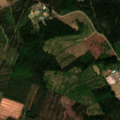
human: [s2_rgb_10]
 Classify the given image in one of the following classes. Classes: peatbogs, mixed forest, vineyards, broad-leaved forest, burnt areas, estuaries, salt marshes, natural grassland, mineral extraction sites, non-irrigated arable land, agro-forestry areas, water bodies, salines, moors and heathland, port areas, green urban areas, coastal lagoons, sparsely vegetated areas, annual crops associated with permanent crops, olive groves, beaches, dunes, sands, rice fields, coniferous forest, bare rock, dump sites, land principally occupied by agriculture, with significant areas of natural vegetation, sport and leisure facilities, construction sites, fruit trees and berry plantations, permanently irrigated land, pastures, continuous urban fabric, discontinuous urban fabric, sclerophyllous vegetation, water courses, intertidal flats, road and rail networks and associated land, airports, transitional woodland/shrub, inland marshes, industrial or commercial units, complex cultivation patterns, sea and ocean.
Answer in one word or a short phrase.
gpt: coniferous forest, mixed forest, transitional woodland/shrub